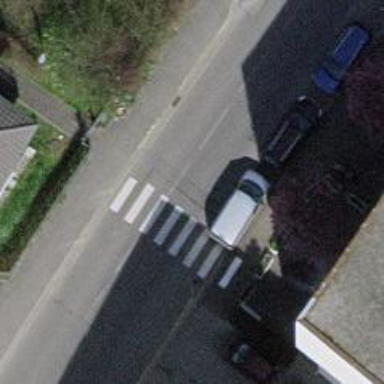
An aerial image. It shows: Uncontrolled zebra crossing on the road.